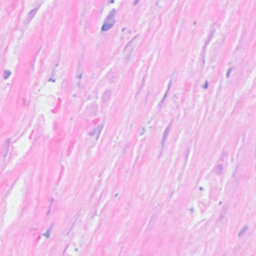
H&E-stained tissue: Breast